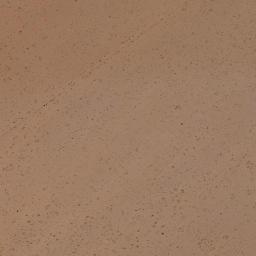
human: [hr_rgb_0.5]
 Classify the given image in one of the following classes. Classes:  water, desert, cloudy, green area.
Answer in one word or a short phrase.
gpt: desert